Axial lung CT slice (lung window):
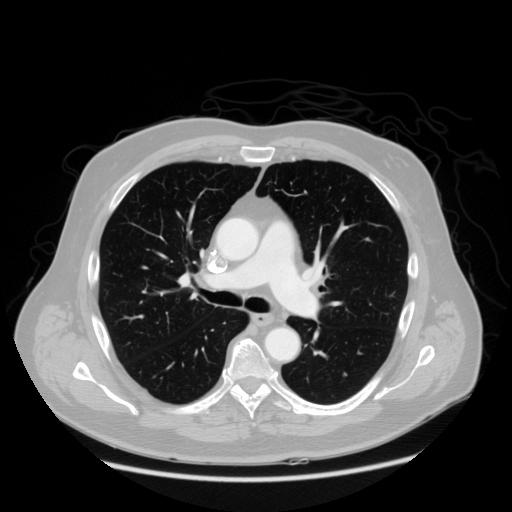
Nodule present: no